Question: I am trying to write create a sqlite3 database using python 3.4.2 called "podcasts". I created two files:
dbcreate.py:
'''
import sqlite3 as db
conn = db.connect('test.db')
cursor = conn.cursor()
cursor.execute("create table podcasts(name text, hosts text, channel text)")
print("table created")
'''
dbinsert.py:
'''
import sqlite3 as db
conn = db.connect('test.db')
cursor = conn.cursor()
cursor.execute('insert into podcasts values("Invisibilia","NPR", "Lulu Miller and Alix Spiegel")')
cursor.execute('insert into podcasts values("Hanselminutes", "independent", "Scott Hanselman")')
conn.commit()
conn.close()
'''
When I ran the module for dbcreate.py, it printed "table created" like it should. But when I ran the module for dbinsert.py, I got no output. So I then went to the command line on my Macbook Air and when I entered the python3.4 shell and wanted to access both files from the command line, I got:
'''
>>> dbcreate.py
Traceback (most recent call last):
File "stdin", line 1, in module
NameError: name 'dbcreate' is not defined
'''
and:
'''
>>> dbinsert.py
Traceback (most recent call last):
File "stdin", line 1, in module
NameError: name 'dbinsert' is not defined
'''
When I tried accessing the database from sqlite3 in the command line by typing in .databases, I get:

I don't know how to access the database I created in dbinsert.py so I would appreciate any help you can give me. Thank you.
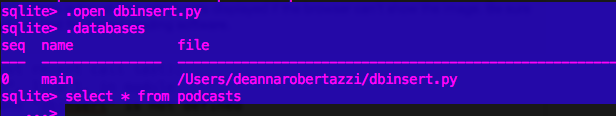
Answer: You are trying to run your '.py' files from within the Python shell, which will not work. Instead, from the command line, run
'''
python3 dbcreate.py
python3 dbinsert.py
'''
assuming that 'python3' points to your installation of Python 3.4.2. This will execute your code, creating the '.db' file and inserting the values you indicated.
There will be no output from 'dbinsert.py', as you are not printing anything, just executing database commands.